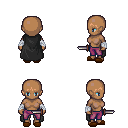
a pixel art fantasy rpg character, female body template, human, dark skin, black cape, magenta pants, plain hairstyle, white cloth bandages, brown slippers, dagger, four views (front, back, left, right), 2x2 character sprite sheet, small pixel art, hard edges, no anti-aliasing